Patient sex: M
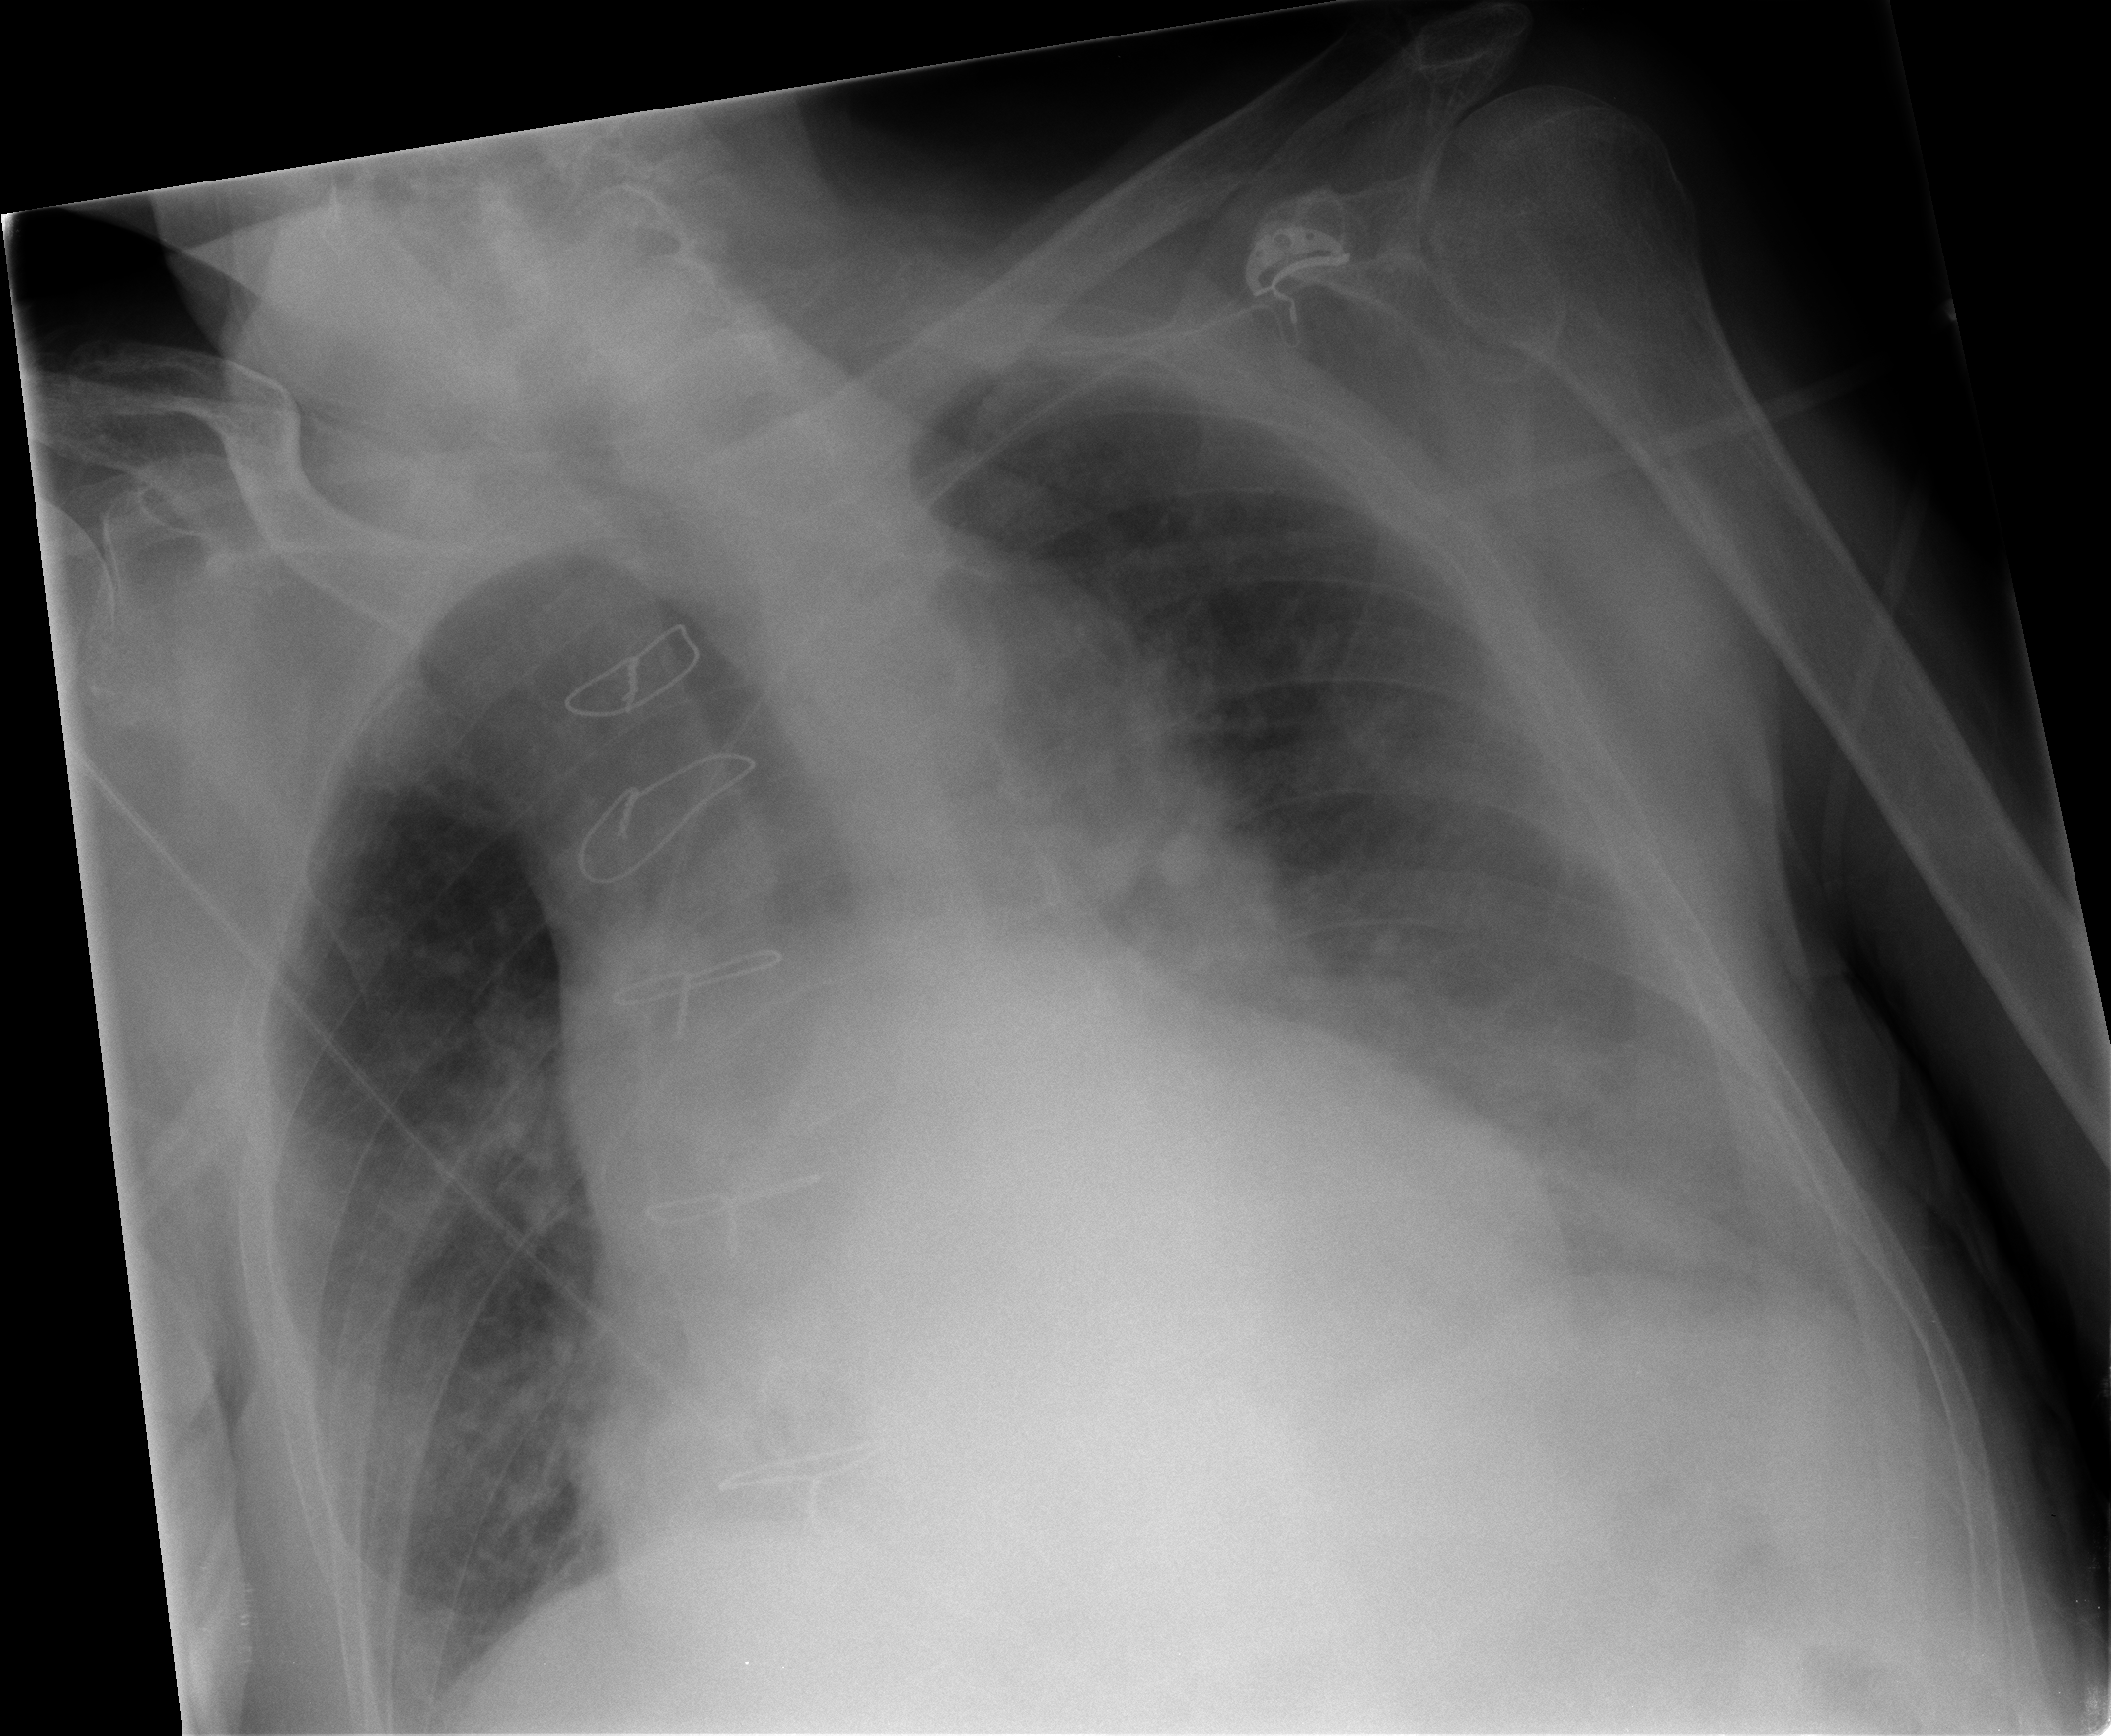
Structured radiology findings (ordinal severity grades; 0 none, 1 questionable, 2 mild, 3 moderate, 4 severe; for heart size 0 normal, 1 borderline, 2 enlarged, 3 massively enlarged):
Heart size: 2
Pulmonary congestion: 2
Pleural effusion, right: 0
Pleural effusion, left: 2
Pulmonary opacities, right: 1
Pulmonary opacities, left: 1
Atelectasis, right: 2
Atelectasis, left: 3